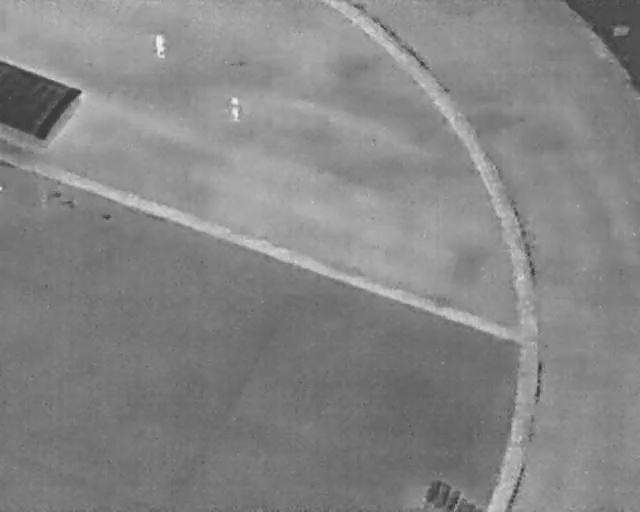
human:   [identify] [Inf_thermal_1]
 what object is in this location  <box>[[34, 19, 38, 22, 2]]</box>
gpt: <ref>1 large person at the top</ref>

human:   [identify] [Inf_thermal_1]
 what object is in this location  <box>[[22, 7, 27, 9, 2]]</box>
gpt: <ref>1 large person at the top left</ref>